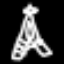
Label: The Eiffel Tower